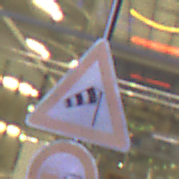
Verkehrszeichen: SeitenwindVonRechts
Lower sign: Ueberholverbot
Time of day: Night
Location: Outdoor (Urban)
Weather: PartlyCloudy
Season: NotSpecified
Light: Artificial